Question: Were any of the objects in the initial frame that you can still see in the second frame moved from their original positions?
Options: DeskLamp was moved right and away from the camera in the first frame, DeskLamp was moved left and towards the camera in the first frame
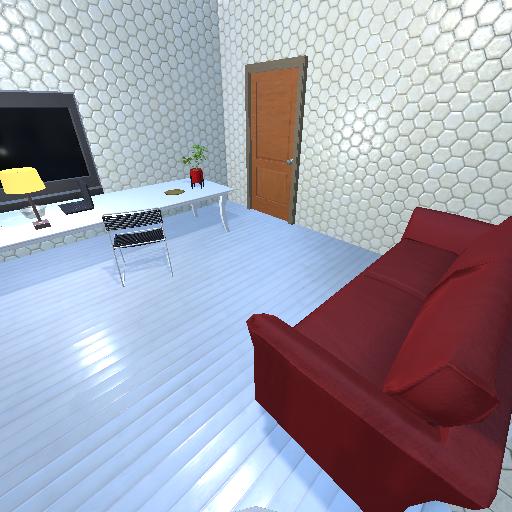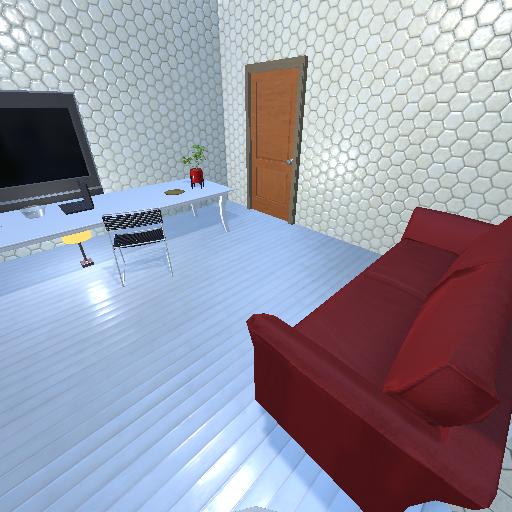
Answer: DeskLamp was moved right and away from the camera in the first frame